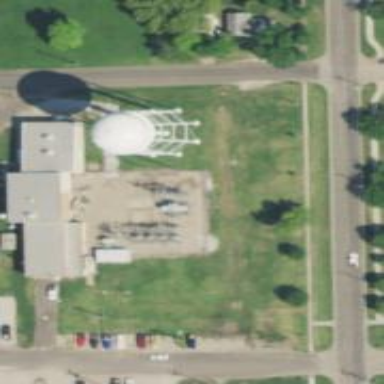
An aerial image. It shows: Water tower that is man-made.